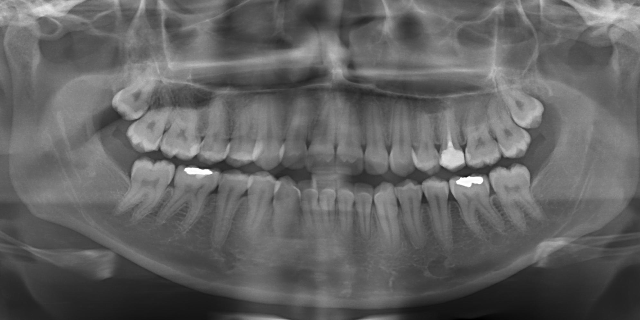
adult